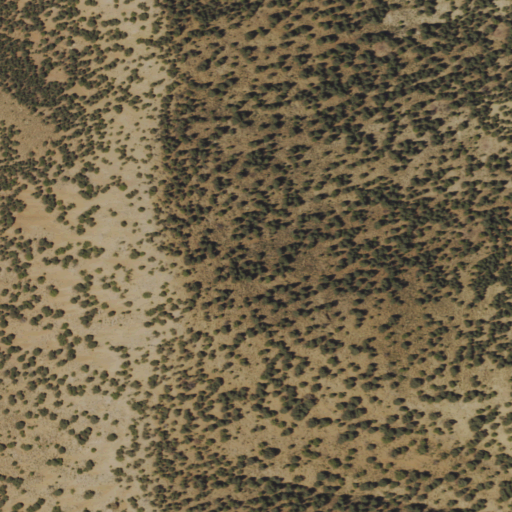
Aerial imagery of ridge(s) in Nevada named Carbon Ridge containing evergreen forest and shrub